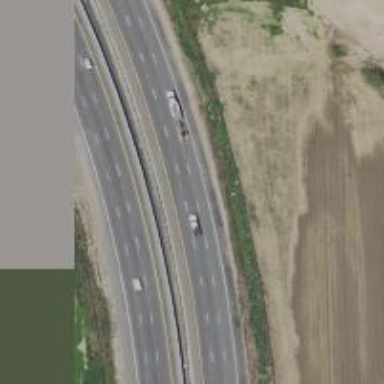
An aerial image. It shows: Asphalt motorway.